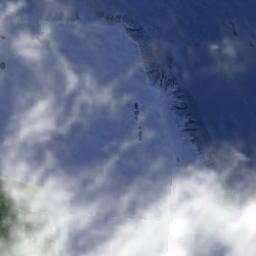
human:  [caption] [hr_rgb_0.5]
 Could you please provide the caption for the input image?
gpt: The white cloud is above blue sea .

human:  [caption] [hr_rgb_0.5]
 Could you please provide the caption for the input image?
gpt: A thin cloud of thin clouds floated in the air .

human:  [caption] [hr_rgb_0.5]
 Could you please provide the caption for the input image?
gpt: The stratus clouds are located above the surface of the sea while some ups and downs are on the ocean floor .

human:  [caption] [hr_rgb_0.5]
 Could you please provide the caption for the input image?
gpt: Large fluffy white clouds on green land and blue sea .

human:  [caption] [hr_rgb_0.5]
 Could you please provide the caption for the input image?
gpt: There are some gauzy white clouds over a blue sea .